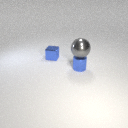
small blue metal cube behind small blue metal cylinder